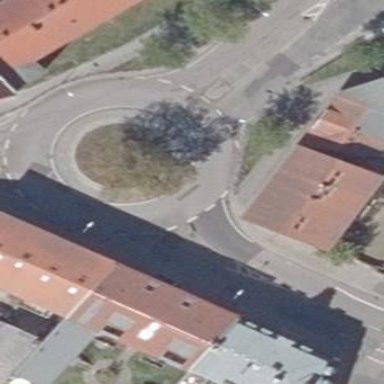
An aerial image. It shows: Secondary road made of asphalt leading to roundabout.